Question: I'm trying to use this example <URL> . But it shows blank option by default. instead of "Select one...". How to fix that problem?
And one more question: I don't use "show underlying menu" buton as in show in example. Is there any unused pc of code for that button in JS code?

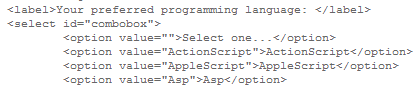
Answer: > it shows blank option by default. instead of "Select one...". How to fix that problem?
The reason this is occurring is this piece of code in the '_create' function:
'''
value = selected.val() ? selected.text() : "";
'''
Just change the false portion of the ternary to say "Select One":
'''
value = selected.val() ? selected.text() : "Select one...";
'''
Here's the modified widget for reference:
'''
$.widget( "ui.combobox", {
_create: function() {
var self = this,
select = this.element.hide(),
selected = select.children( ":selected" ),
value = selected.val() ? selected.text() : "Select One...";
var input = this.input = $( "<input>" )
.insertAfter( select )
.val( value )
.autocomplete({
delay: 0,
minLength: 0,
source: function( request, response ) {
var matcher = new RegExp( $.ui.autocomplete.escapeRegex(request.term), "i" );
response( select.children( "option" ).map(function() {
var text = $( this ).text();
if ( this.value && ( !request.term || matcher.test(text) ) )
return {
label: text.replace(
new RegExp(
"(?![^&;]+;)(?!<[^<>]*)(" +
$.ui.autocomplete.escapeRegex(request.term) +
")(?![^<>]*>)(?![^&;]+;)", "gi"
), "<strong>$1</strong>" ),
value: text,
option: this
};
}) );
},
select: function( event, ui ) {
ui.item.option.selected = true;
self._trigger( "selected", event, {
item: ui.item.option
});
},
change: function( event, ui ) {
if ( !ui.item ) {
var matcher = new RegExp( "^" + $.ui.autocomplete.escapeRegex( $(this).val() ) + "$", "i" ),
valid = false;
select.children( "option" ).each(function() {
if ( $( this ).text().match( matcher ) ) {
this.selected = valid = true;
return false;
}
});
if ( !valid ) {
$( this ).val( "" );
select.val( "" );
input.data( "autocomplete" ).term = "";
return false;
}
}
}
})
.addClass( "ui-widget ui-widget-content ui-corner-left" );
input.data( "autocomplete" )._renderItem = function( ul, item ) {
return $( "<li></li>" )
.data( "item.autocomplete", item )
.append( "<a>" + item.label + "</a>" )
.appendTo( ul );
};
this.button = $( "<button type='button'>&nbsp;</button>" )
.attr( "tabIndex", -1 )
.attr( "title", "Show All Items" )
.insertAfter( input )
.button({
icons: {
primary: "ui-icon-triangle-1-s"
},
text: false
})
.removeClass( "ui-corner-all" )
.addClass( "ui-corner-right ui-button-icon" )
.click(function() {
if ( input.autocomplete( "widget" ).is( ":visible" ) ) {
input.autocomplete( "close" );
return;
}
$( this ).blur();
input.autocomplete( "search", "" );
input.focus();
});
},
destroy: function() {
this.input.remove();
this.button.remove();
this.element.show();
$.Widget.prototype.destroy.call( this );
}
});
'''
---
> I don't use "show underlying menu" buton as in show in example. Is there any unused pc of code for that button in JS code?
Yes, you're safe to remove that button. In fact, all you need is a 'select' element to initialize the widget on.
Here's an example of the combobox without a button and with "Select one..." as the default text: <URL>